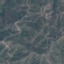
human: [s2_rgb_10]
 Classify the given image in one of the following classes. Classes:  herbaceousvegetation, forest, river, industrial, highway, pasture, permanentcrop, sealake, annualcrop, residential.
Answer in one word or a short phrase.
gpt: HerbaceousVegetation